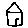
Label: house